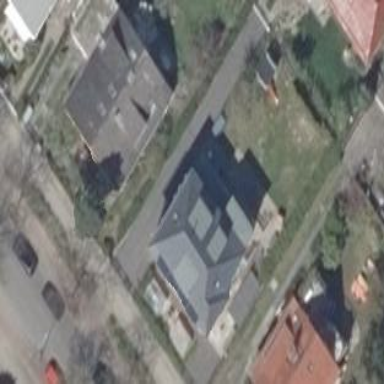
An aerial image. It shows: Detached building.